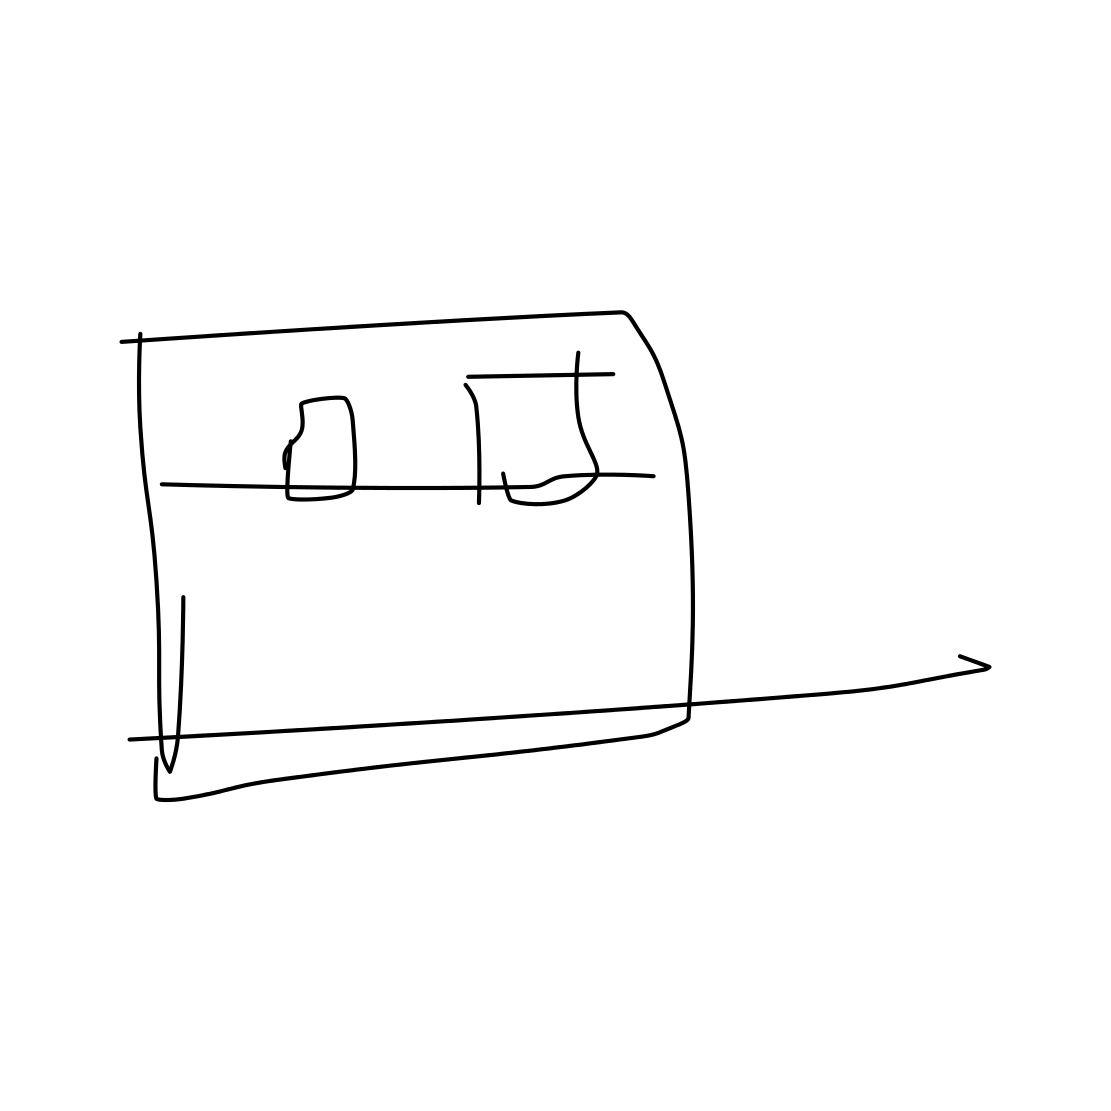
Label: bookshelf